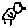
Label: bird